Interaction volume radius: 10 \u00c5
Interaction volume height: 40 \u00c5
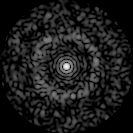
Disorder parameter: 0.8311